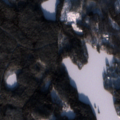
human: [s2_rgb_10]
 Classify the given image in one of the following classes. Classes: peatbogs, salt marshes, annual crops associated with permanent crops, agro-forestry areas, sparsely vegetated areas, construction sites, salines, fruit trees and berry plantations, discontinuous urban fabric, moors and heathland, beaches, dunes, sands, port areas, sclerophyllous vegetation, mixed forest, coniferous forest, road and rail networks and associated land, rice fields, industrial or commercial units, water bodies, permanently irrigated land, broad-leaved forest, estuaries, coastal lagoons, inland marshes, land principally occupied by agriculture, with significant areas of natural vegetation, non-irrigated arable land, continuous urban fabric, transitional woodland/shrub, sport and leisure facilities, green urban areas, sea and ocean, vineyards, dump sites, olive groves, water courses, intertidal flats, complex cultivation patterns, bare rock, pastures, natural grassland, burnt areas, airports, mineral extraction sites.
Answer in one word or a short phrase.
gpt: coniferous forest, mixed forest, transitional woodland/shrub, water bodies